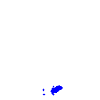
Particle: electron